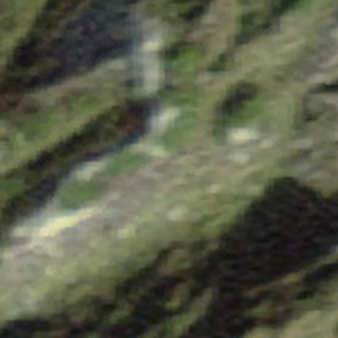
Label: other